Field crop: maize
Growth stage: 1
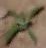
Species: atriplex